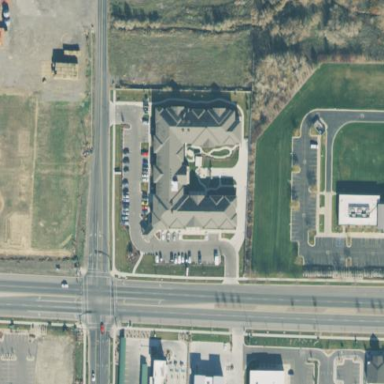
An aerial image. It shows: Building.